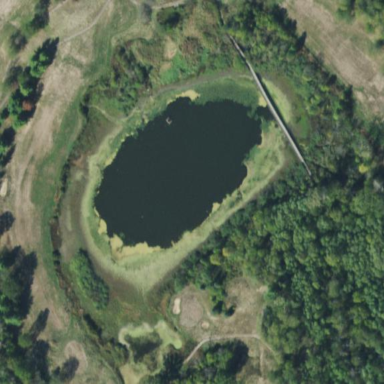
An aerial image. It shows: Lake serving as water hazard for the golf course.